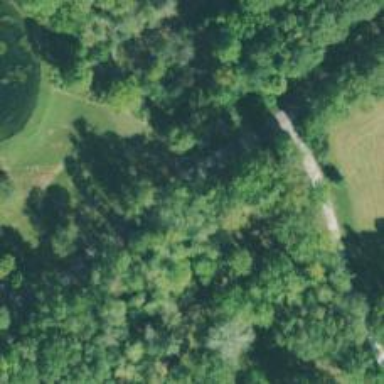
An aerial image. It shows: Culvert tunnel.